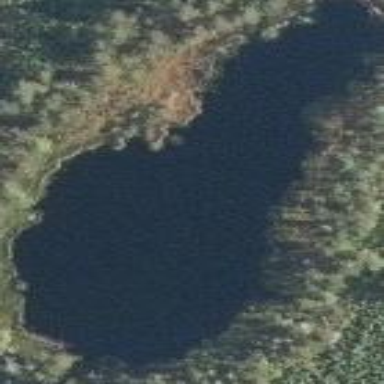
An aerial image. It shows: Peaceful pond surrounded by nature.